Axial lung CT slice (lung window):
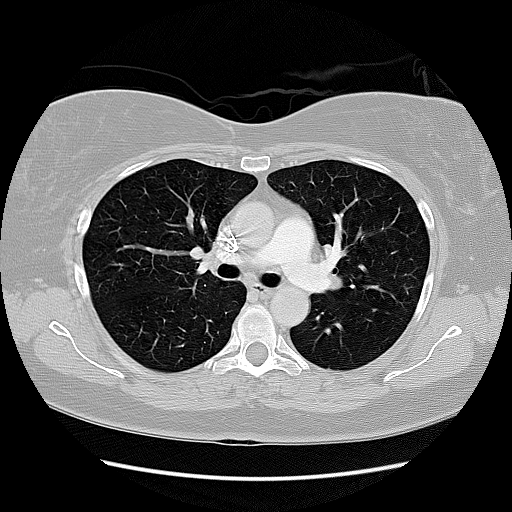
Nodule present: no